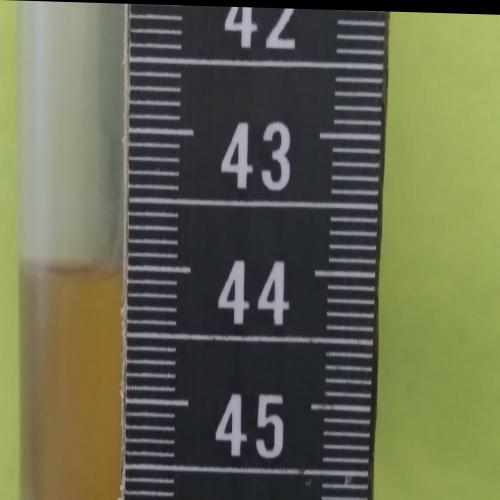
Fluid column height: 44.0 cm